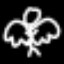
Label: angel